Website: apple
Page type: payment
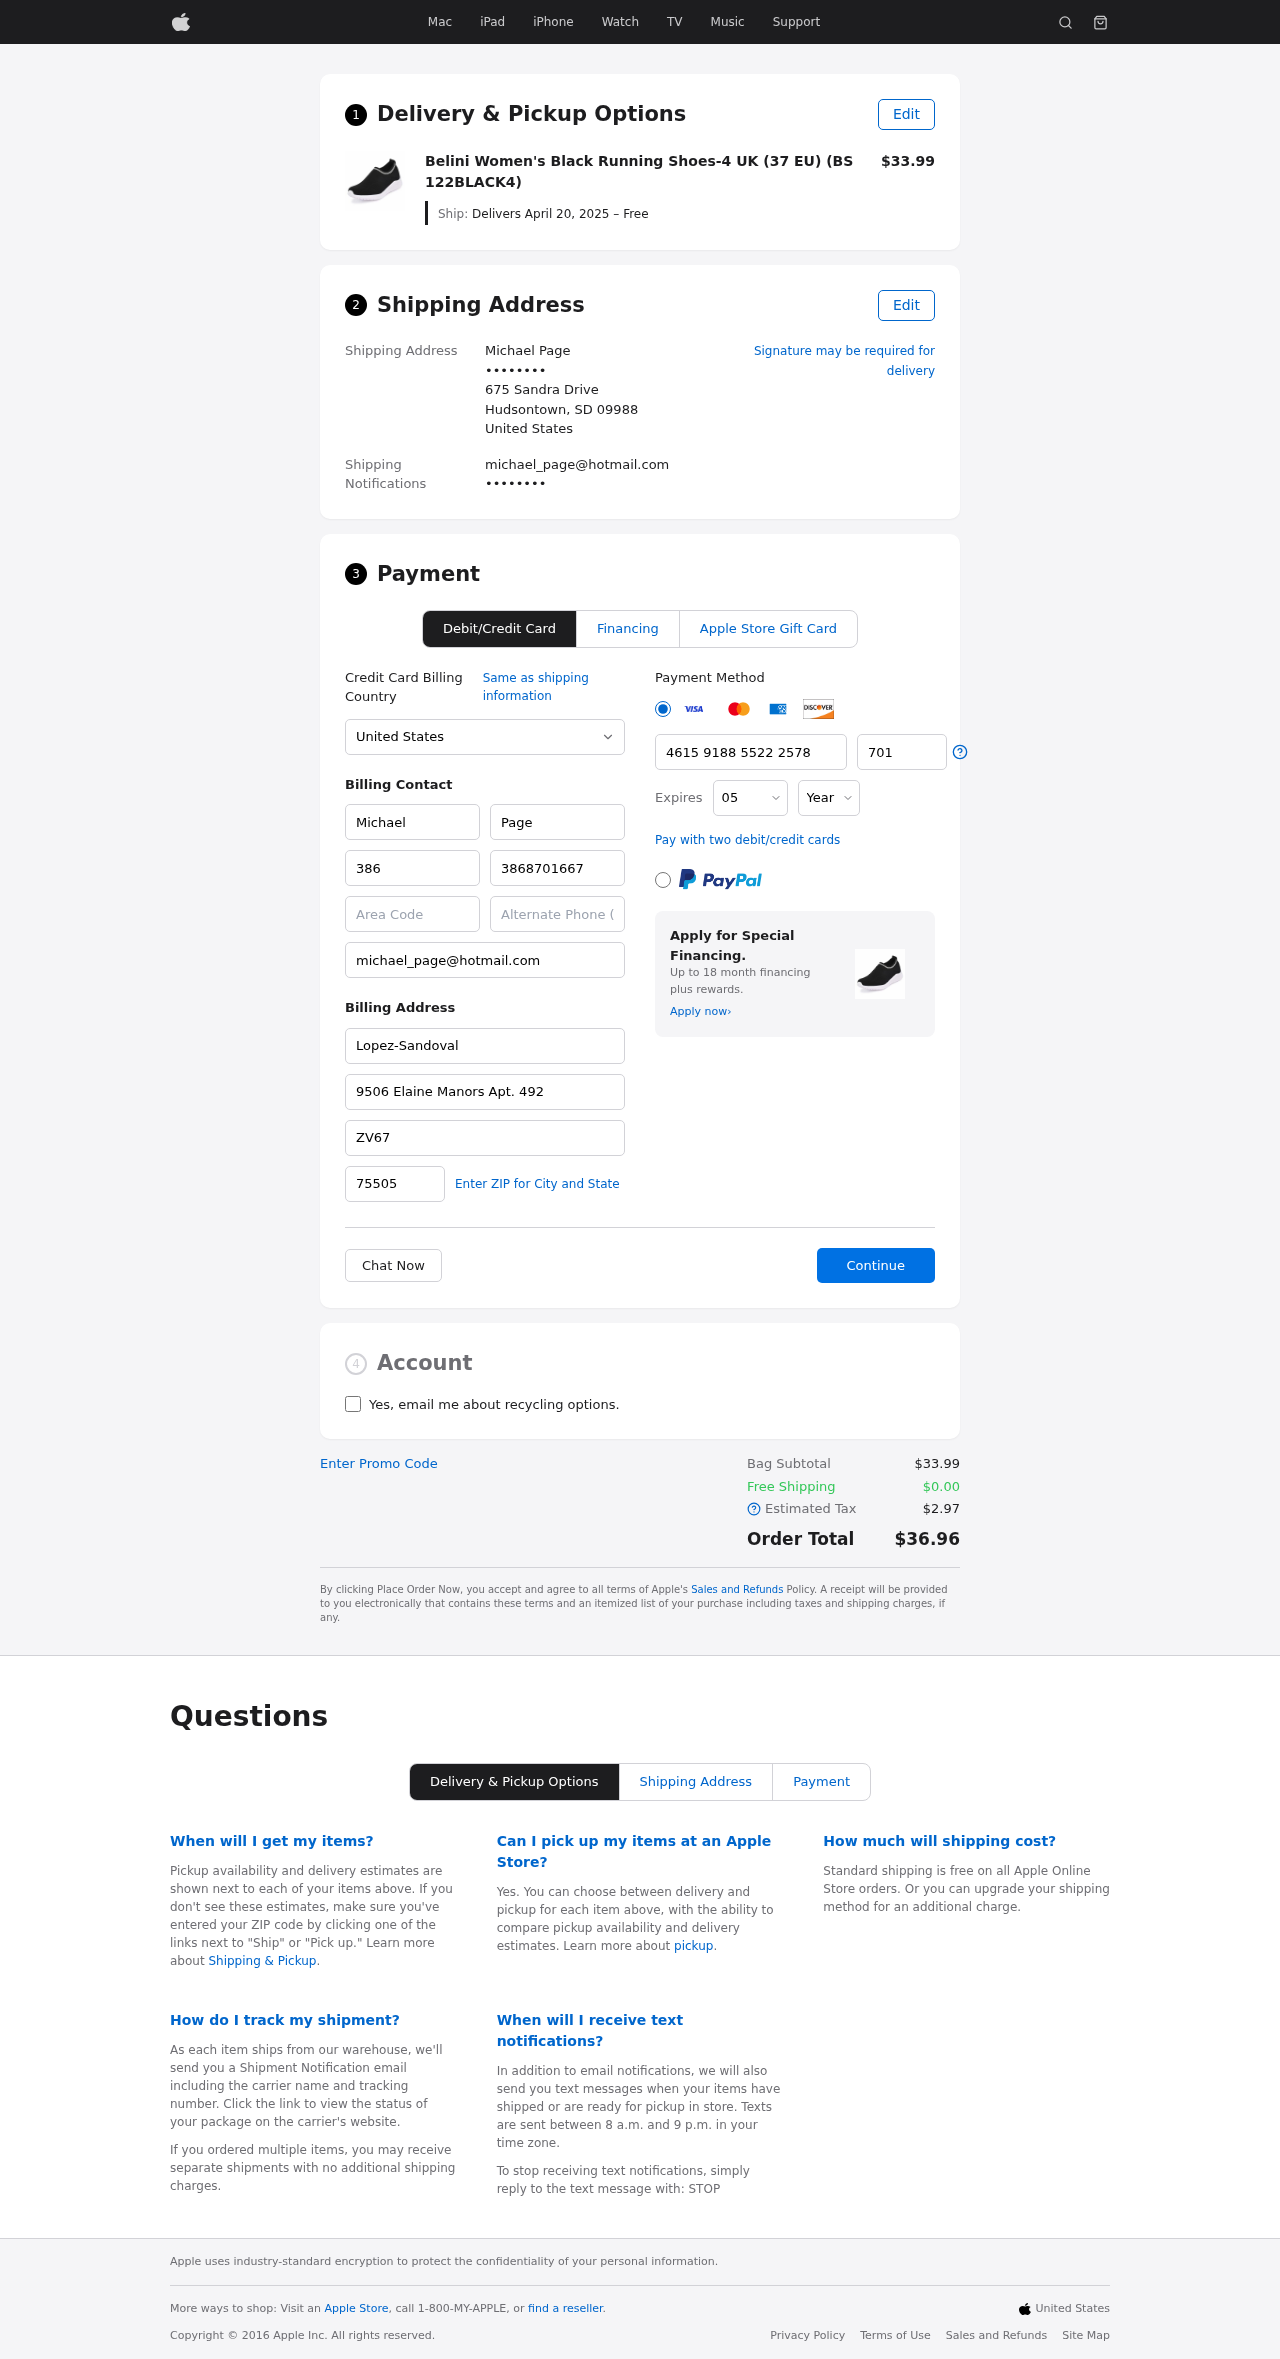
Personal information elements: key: PII_CARD_CVV
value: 701
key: PII_CARD_EXPIRY_MONTH
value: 05
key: PII_CARD_EXPIRY_YEAR
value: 28
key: PII_CARD_NUMBER
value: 4615 9188 5522 2578
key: PII_CITY_STATE_ZIP
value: Hudsontown, SD 09988
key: PII_COMPANY
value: Lopez-Sandoval
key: PII_COUNTRY
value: United States
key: PII_EMAIL
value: michael_page@hotmail.com
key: PII_EMAIL2
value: michael_page@hotmail.com
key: PII_FIRSTNAME
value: Michael
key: PII_FULLNAME
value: Michael Page
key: PII_LASTNAME
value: Page
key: PII_PHONE3
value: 3868701667
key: PII_PHONE_AREA
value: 386
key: PII_POSTCODE2
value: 75505
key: PII_SECURITY_CODE
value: ZV67
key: PII_STREET
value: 675 Sandra Drive
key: PII_STREET2
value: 9506 Elaine Manors Apt. 492
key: PII_PHONE
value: ••••••••
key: PII_PHONE2
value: ••••••••
Product elements: key: PRODUCT1_NAME
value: Belini Women's Black Running Shoes-4 UK (37 EU) (BS 122BLACK4)
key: PRODUCT1_PRICE
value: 33.99
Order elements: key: ORDER_DELIVERY_DATE
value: Delivers April 20, 2025 – Free
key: ORDER_SUBTOTAL
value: $33.99
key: ORDER_SHIPPING_COST
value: $0.00
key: ORDER_TAX
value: $2.97
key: ORDER_TOTAL
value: $36.96